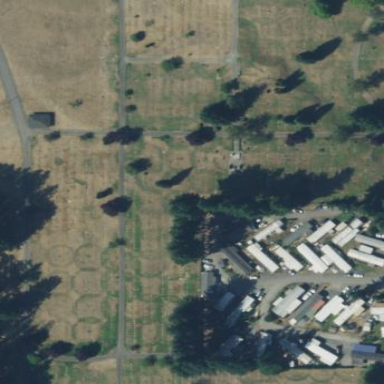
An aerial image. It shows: Cemetery.